Question: Trying to create a background like this

Is it possible with CSS?
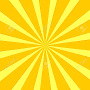
Answer: Yes it is. You can use 'repeating-conic-gradient'.
'''
div {
height: 500px;
background: repeating-conic-gradient(
hsla(0,0%,100%,.2) 0deg 15deg,
hsla(0,0%,100%,0) 0deg 30deg
) #ccb300;
}
'''
'''
<div></div>
'''
You read more about it at <URL>.
This property is not compatible with all browsers. Check <URL> for more information.